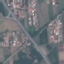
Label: Highway